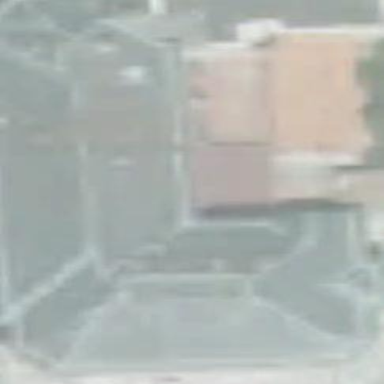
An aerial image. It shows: Part of building is shown in the image.